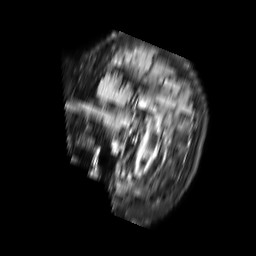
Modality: FLAIR
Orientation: sagittal
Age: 66
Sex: female
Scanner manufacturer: philips
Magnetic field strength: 1.5 T
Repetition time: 6 s
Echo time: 0.09961 s